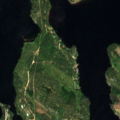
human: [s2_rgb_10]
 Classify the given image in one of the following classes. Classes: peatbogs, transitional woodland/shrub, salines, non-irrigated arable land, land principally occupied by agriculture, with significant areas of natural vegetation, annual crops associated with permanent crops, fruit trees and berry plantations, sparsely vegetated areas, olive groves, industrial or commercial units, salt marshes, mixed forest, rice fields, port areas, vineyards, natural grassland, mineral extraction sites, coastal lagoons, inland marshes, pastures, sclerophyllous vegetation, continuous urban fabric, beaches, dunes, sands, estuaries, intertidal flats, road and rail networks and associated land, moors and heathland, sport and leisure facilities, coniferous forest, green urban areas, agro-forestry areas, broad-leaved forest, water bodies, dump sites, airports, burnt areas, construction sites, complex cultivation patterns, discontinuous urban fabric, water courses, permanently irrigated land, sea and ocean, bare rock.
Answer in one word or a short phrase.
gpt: coniferous forest, mixed forest, transitional woodland/shrub, water bodies